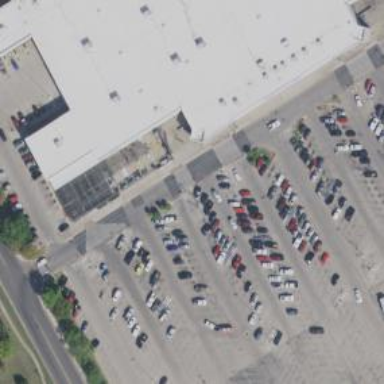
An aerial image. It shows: Parking space is available.